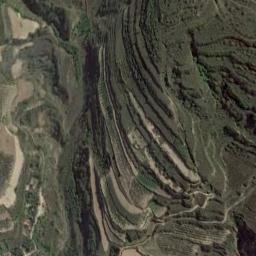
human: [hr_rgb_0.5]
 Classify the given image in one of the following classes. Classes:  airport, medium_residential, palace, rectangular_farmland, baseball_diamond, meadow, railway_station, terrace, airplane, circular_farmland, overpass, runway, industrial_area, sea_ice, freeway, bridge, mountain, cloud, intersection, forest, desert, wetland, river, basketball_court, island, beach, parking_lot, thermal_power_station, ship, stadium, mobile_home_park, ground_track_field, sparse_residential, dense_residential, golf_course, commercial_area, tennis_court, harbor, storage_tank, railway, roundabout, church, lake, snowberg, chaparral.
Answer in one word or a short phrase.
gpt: terrace